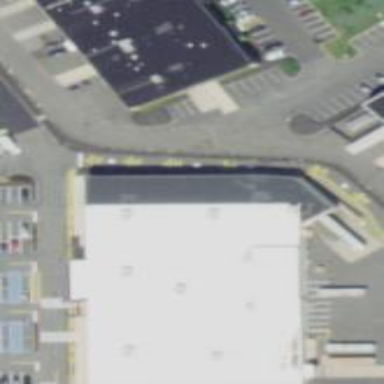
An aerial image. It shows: Building.